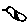
Label: bird